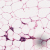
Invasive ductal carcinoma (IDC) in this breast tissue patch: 0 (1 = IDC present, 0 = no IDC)